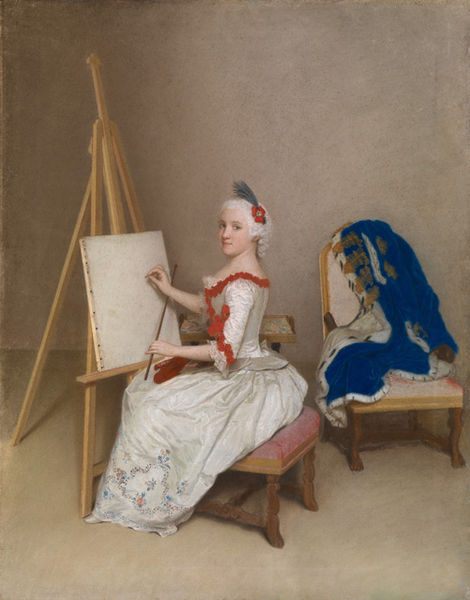
Titel: Prinzessin Karoline Luise von Hessen-Darmstadt
Künstler: Jean Etienne Liotard
Standort: Karlsruhe
Institution: Staatliche Kunsthalle Karlsruhe
Schlagwörter: blau, dunkel, feder, fuß, gemälde, hand, kopf, umhang, weiß, aquarell, baden, grün, mädchen, sitzen, ausschnitt, blume, blumen, braun, bunt, busen, elegant, frankreich, frau, frisur, grau, haar, hell, holz, kleid, kreide, licht, nase, pastell, raum, schmuck, skizze, stuhl, stühle, tisch, zeichnung, zimmer, blick, blüte, blüten, dame, rose, rosen, rot, beige, malerei, muster, ornament, rock, schleife, alt, blond, jacke, jung, wand, arm, arme, augen, band, barock, federn, gesicht, haarschmuck, hermelin, mensch, pelz, samt, spitze, bild, bildnis, blicken, hände, portrait, porträt, öl, schlank, boden, auge, bestickt, gewand, gold, haare, mantel, pose, sessel, sitzend, stickerei, adel, kind, rokkoko, tochter, schleifen, borte, brosche, dekollete, locken, prinzessin, rosa, seide, stock, stilleben, adelige, perücke, lächeln, taille, modell, lehne, stab, unterricht, farben, leer, farbe, weis, bank, hocker, schemel, französisch, ölgemälde, erhaben, könig, bordüre, polster, realistisch, aufrecht, dekor, atelier, maler, malerin, staffelei, staffellei, junge frau, podest, edel, rüschen, selbstporträt, kelid, haarspange, spange, gemalt, hocken, mohn, uniform, selbstbildnis, leinwand, bleistift, entwurf, kunst, künstlerin, malen, palette, pinsel, brokat, stift, selbstportrait, pelzmantel, halbprofil, dukel, zeichnen, stuhlbeine, korsett, adelig, königin, federschmuck, bild im bild, furchtbar, malstock, stafflei, attelier, lineal, stafelei, kopfschmuck, sexy, selbstbewusst, kunsthalle, einfassung, ludwig, perrücke, vorzeichnung, barok, wnd, karlsruhe, aristokratie, zeichnerin, schülerin, stuhlö, sock, zobel, gräfin, malakt, malstab, stativ, malerein, malunterricht, keilrahmen, stuhel, fedr, side, selbstporträr, königsmantel, comtesse, 16. jahrhundert, staffelie, aldel, jals, ifrau, püinsel, stab#, zeichenen, wand#hocker, zeichenstab, markgräfin, innerraum, vorzeichnen, caroline, karoline, haarschmuk, karoline luise, kinoline